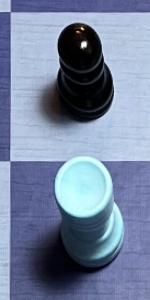
Label: Rook_White